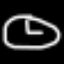
Label: clock